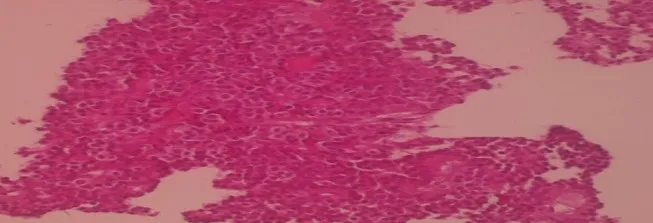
Hematoxylin eosin staining.
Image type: pathology (h&e)